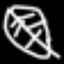
Label: leaf